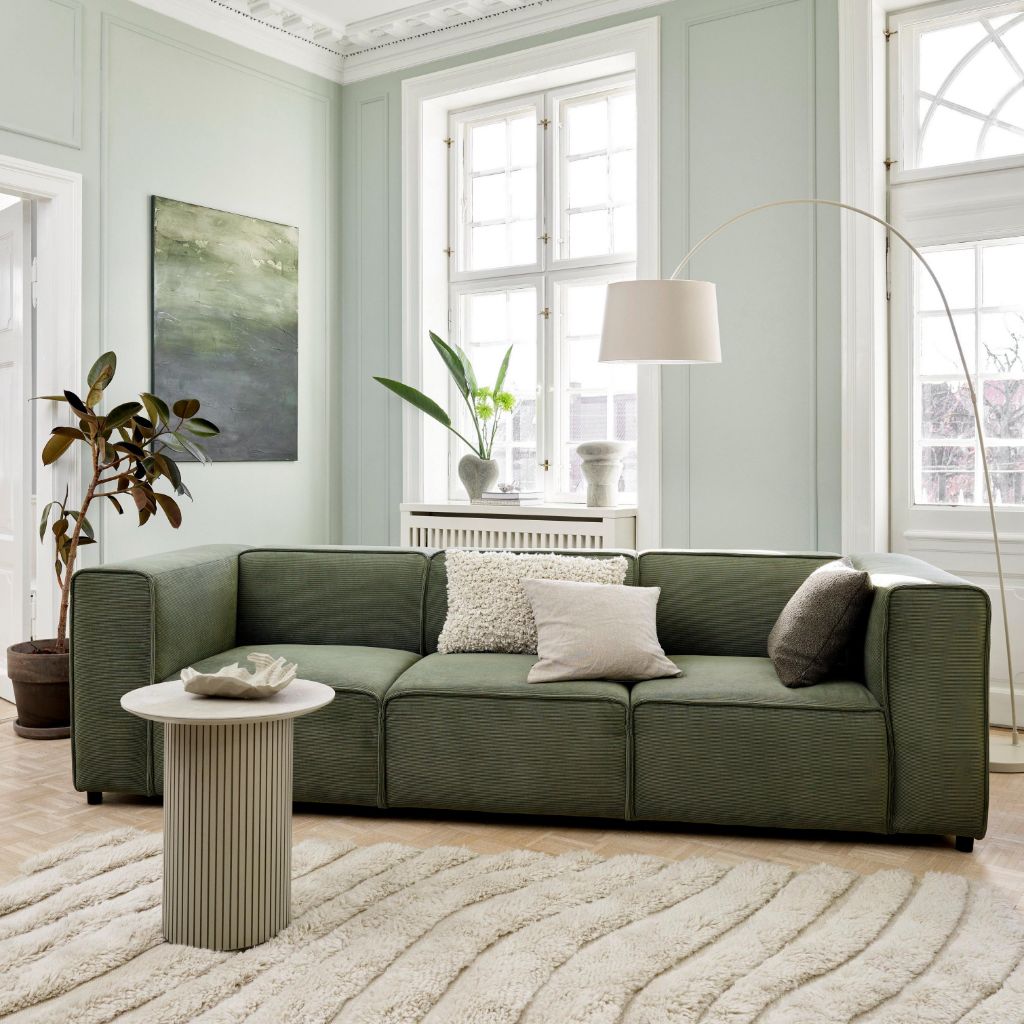
living room, fabric sofa, paint wallpaper, with solid pattern, beige wood flooring, with parquet pattern, contemporary